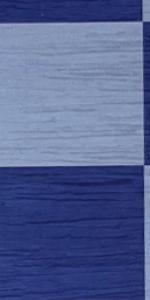
Label: Empty